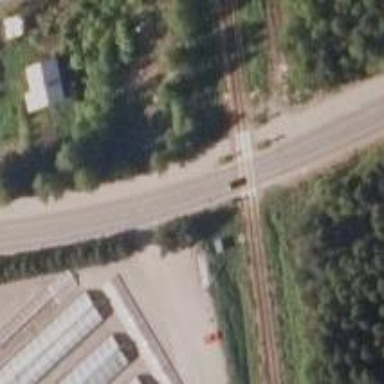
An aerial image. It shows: Level crossing with both lights and saltire in place.